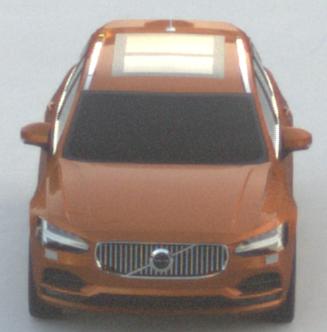
Make: Volvo
Model: V90
Detailed model: -
Model produced from: 2016
Model produced until: 2020
Doors: 5
Color: orange
Road condition: dry road
Daytime: sunrise or sunset
Contrast: low contrast